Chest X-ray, AP view. Patient: 38 years old, sex F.
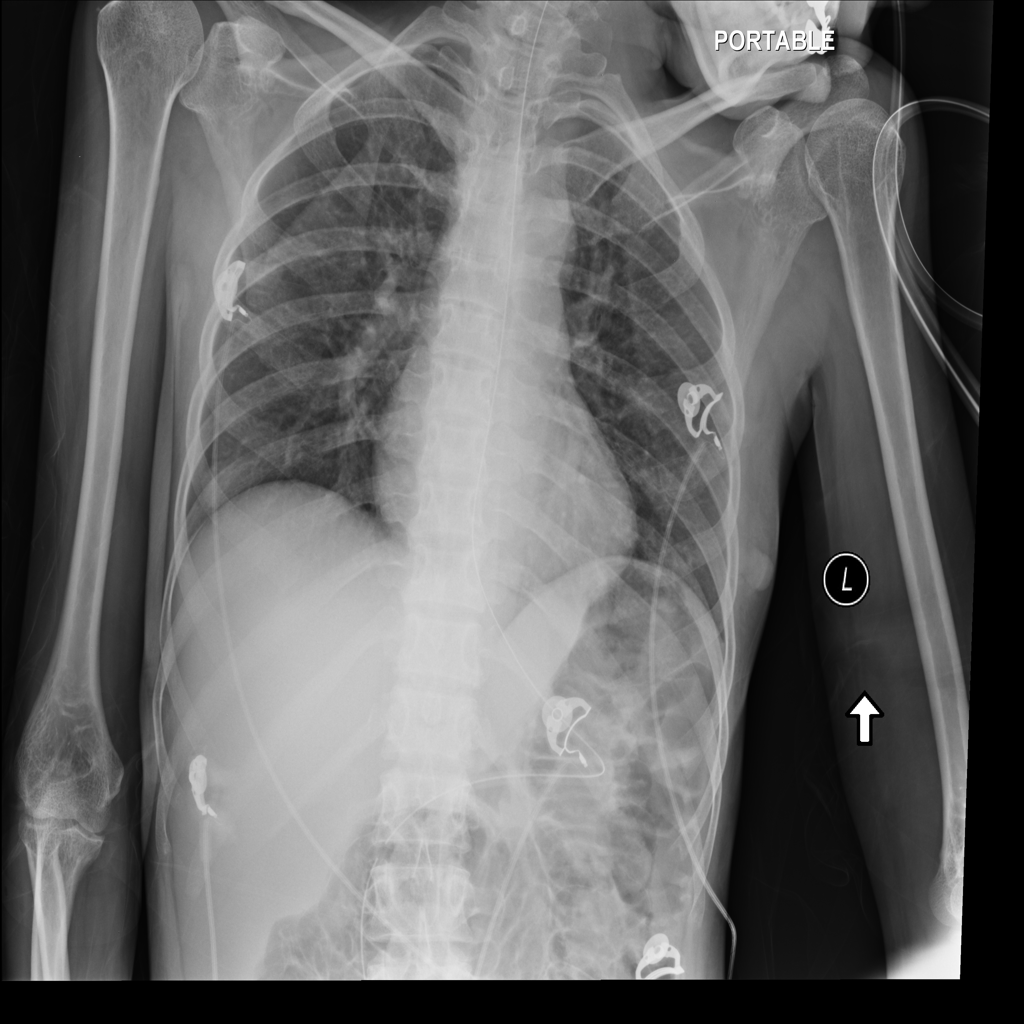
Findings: Nodule